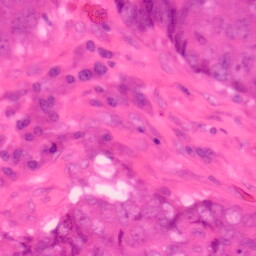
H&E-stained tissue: Colon